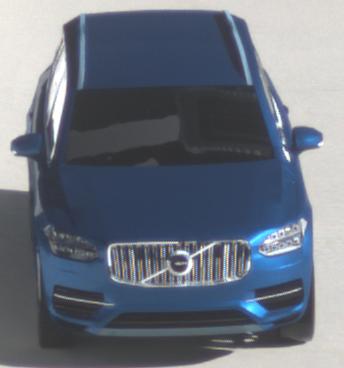
Make: Volvo
Model: XC90 B5
Detailed model: XC90 (L)
Model produced from: 2019/08
Model produced until: 2020/04
Doors: 5
Color: blue
Road condition: dry road
Daytime: morning or afternoon
Contrast: high contrast